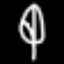
Label: leaf